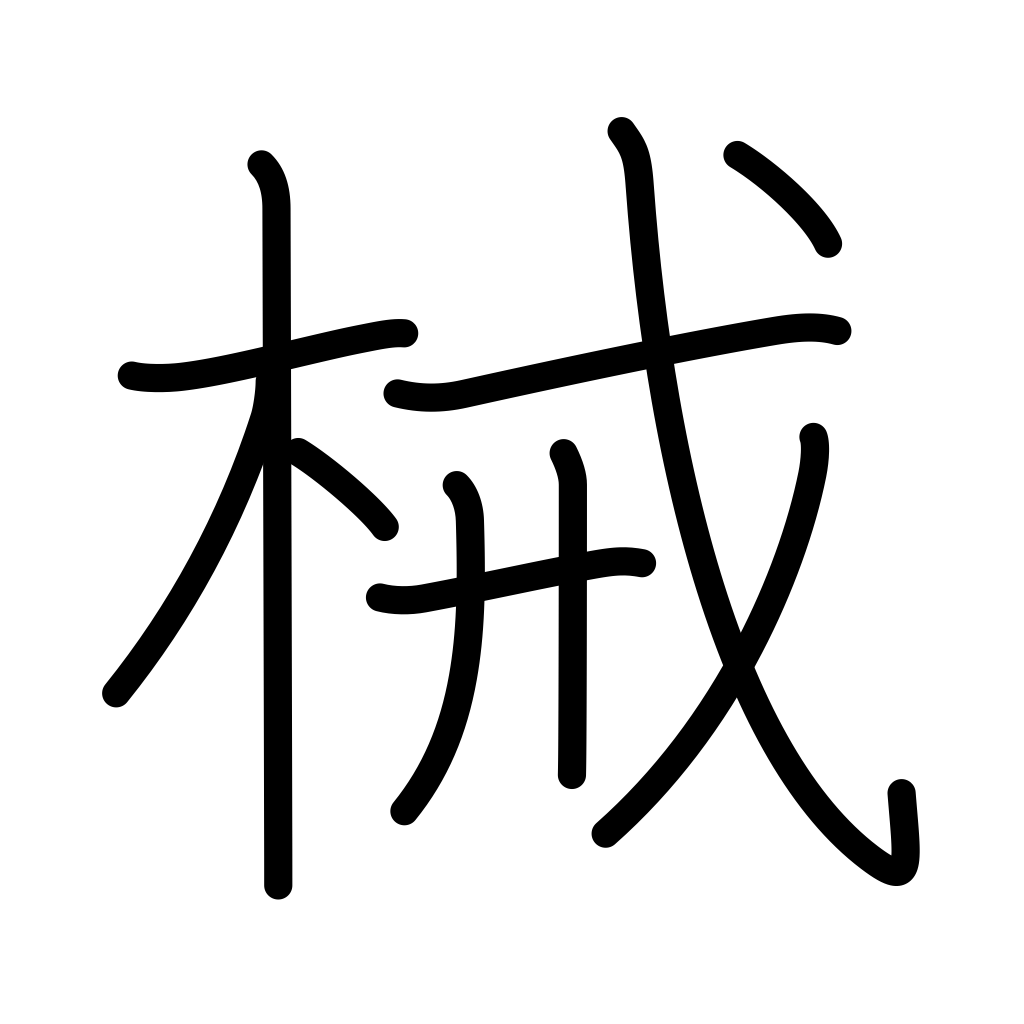
Meaning: contraption, fetter, machine, instrument